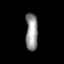
Tissue: lung
Cell type: T cells
Senescence score: 0.197
Nuclear area (px): 454
Mean DAPI intensity: 145.932